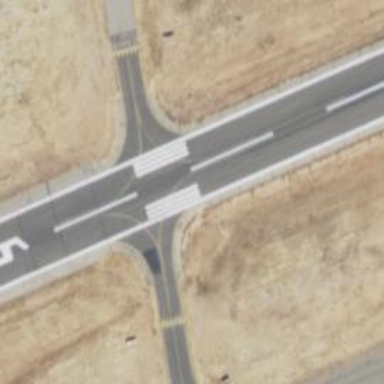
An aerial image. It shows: Image of taxiway at airport.